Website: apple
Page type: address-validator
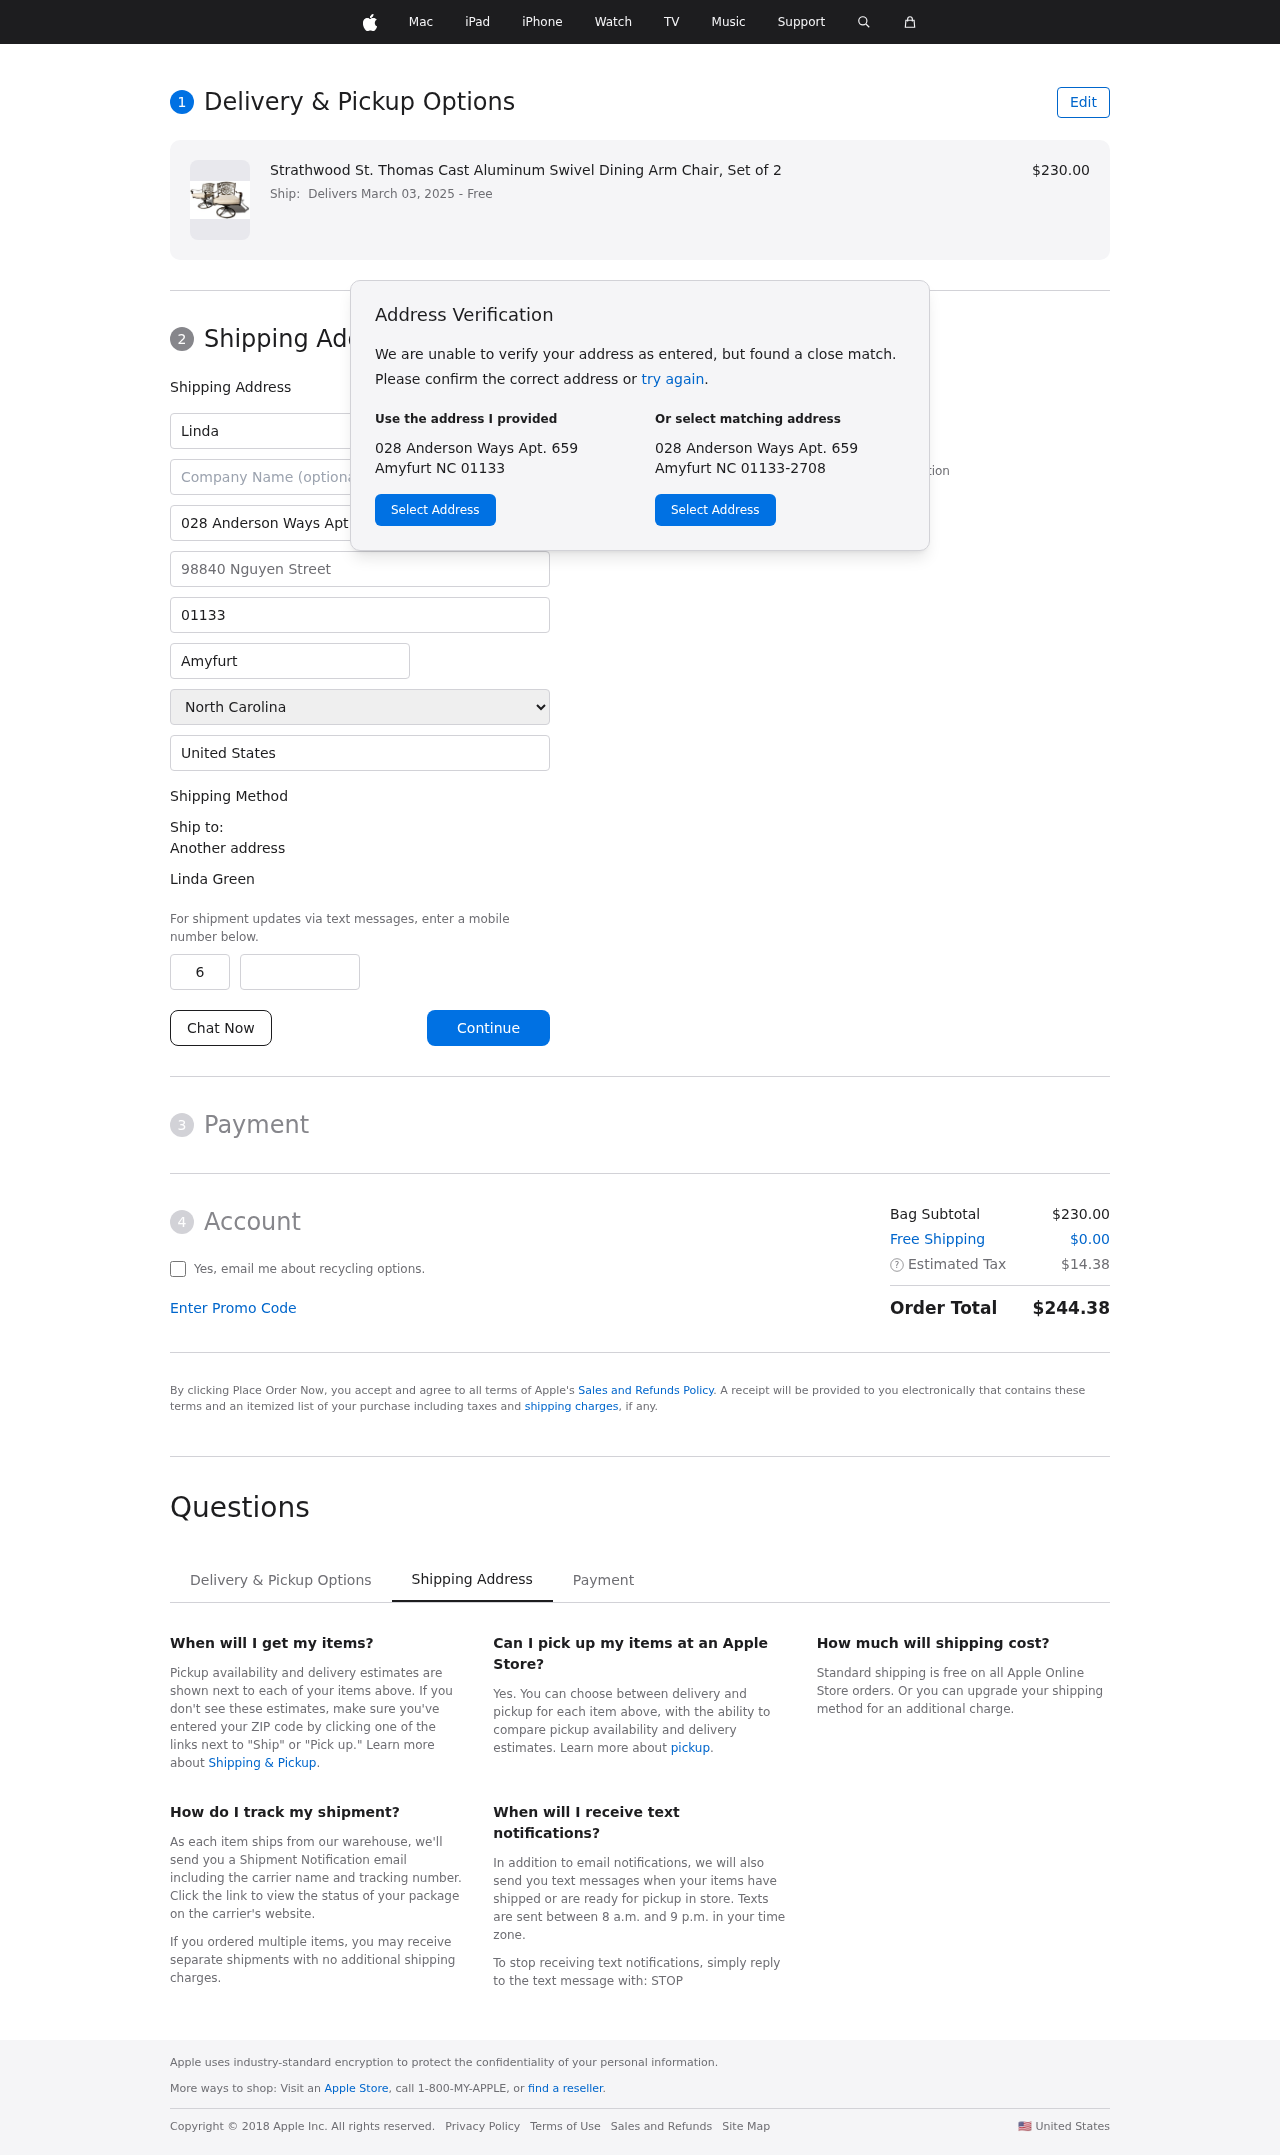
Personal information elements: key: PII_CITY
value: Amyfurt
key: PII_COUNTRY
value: United States
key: PII_FIRSTNAME
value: Linda
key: PII_FULLNAME
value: Linda Green
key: PII_LASTNAME
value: Green
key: PII_PHONE_AREA
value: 622
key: PII_PHONE_SUFFIX
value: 6405
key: PII_POSTCODE
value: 01133
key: PII_STATE
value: North Carolina
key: PII_STREET
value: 028 Anderson Ways Apt. 659
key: PII_STREET2
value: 98840 Nguyen Street
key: PII_CITY_STATE_ZIP
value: Amyfurt NC 01133
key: PII_STATE_ABBR
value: NC
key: PII_POSTCODE_FULL
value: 01133
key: PII_POSTCODE_NUMERIC
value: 1133
Product elements: key: PRODUCT1_NAME
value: Strathwood St. Thomas Cast Aluminum Swivel Dining Arm Chair, Set of 2
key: PRODUCT1_PRICE
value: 230
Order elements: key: ORDER_DELIVERY_DATE
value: Delivers March 03, 2025
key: ORDER_SUBTOTAL
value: $230.00
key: ORDER_SHIPPING_COST
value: $0.00
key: ORDER_TAX
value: $14.38
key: ORDER_TOTAL
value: $244.38